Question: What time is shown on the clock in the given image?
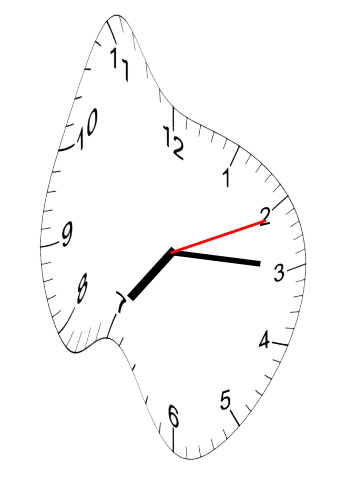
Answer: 07:15:11